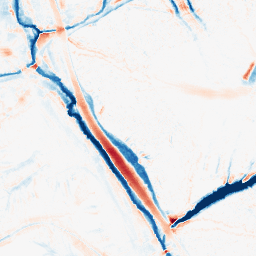
Category: morphological
Decomposition family: morphological
Decomposition parameters: operation: average
size: 10
Upsampling method: sinc_blackman
Upsampling parameters: scale: 2
kernel_size: 16
Upsampling scale: 2